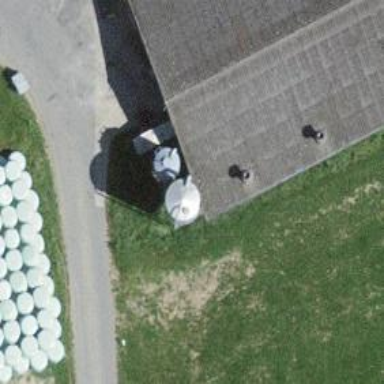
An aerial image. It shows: Silo.